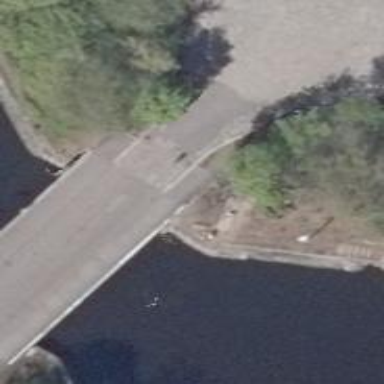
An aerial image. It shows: Residential road with asphalt surface that includes bridge. There is no parking allowed on both sides of the road.